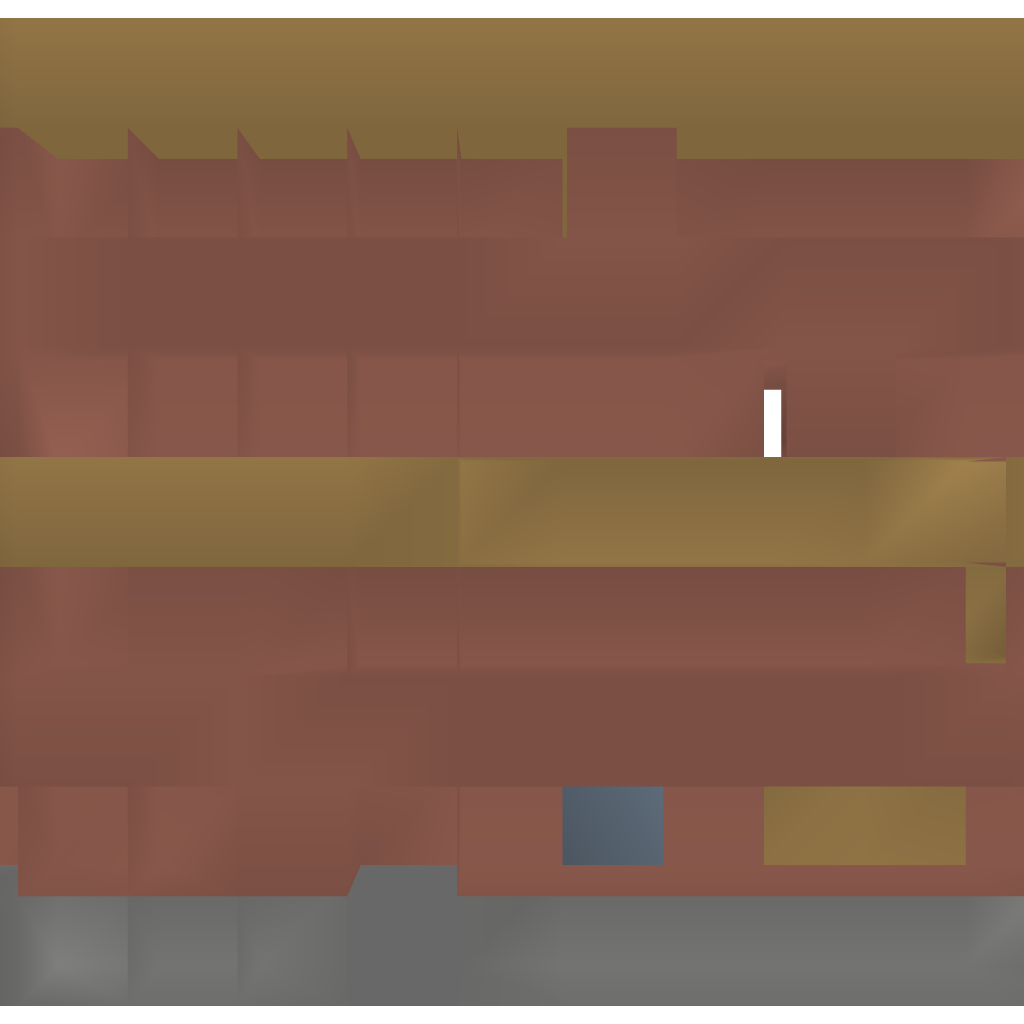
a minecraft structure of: boring brick building